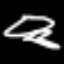
Label: frog